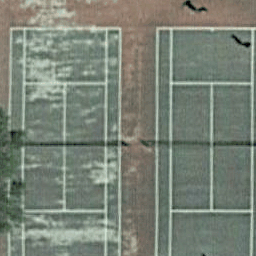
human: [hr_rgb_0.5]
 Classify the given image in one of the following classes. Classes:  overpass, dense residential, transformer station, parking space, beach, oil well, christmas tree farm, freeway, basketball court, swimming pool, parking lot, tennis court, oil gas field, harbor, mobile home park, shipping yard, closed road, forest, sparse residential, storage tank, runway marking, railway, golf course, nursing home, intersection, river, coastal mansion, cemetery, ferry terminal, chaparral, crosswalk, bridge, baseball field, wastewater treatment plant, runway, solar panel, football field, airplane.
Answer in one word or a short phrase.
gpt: tennis court